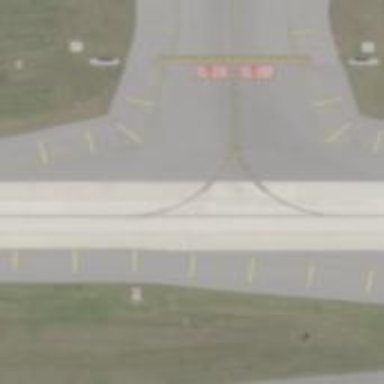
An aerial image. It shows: View of taxiway at the airport.